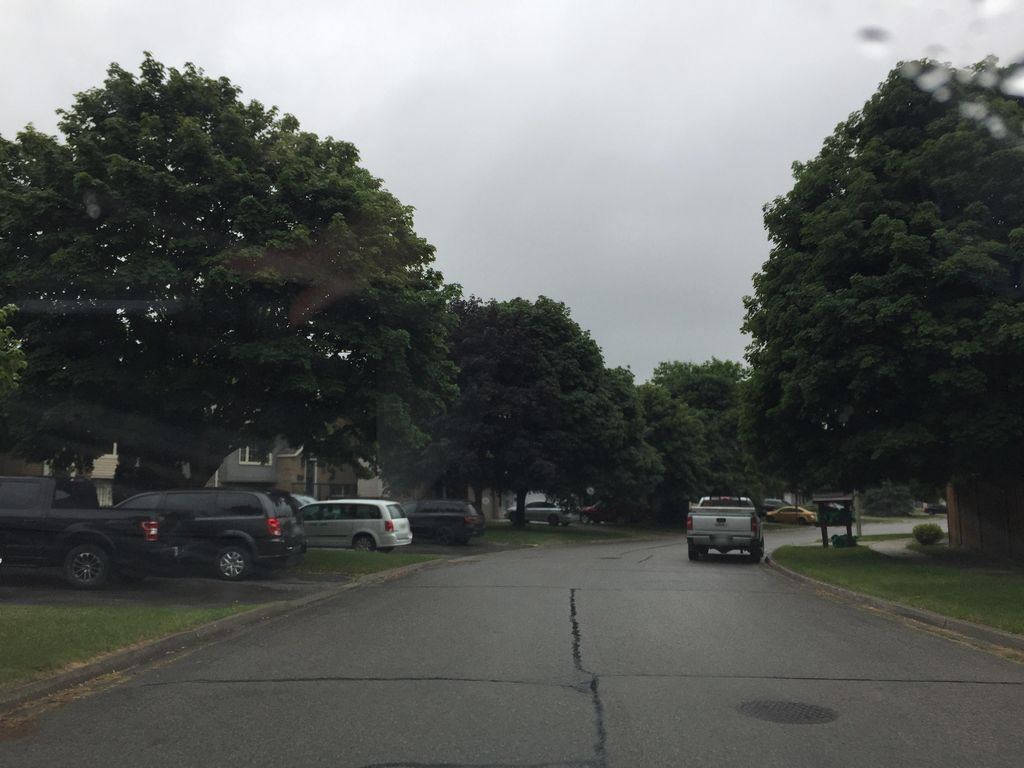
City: kitchener-waterloo